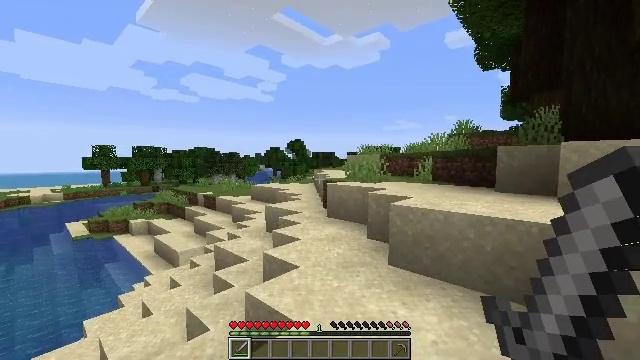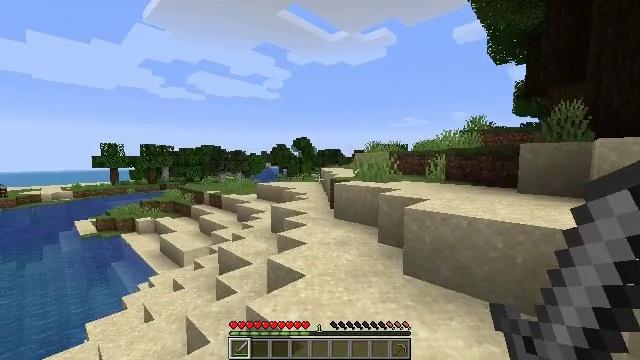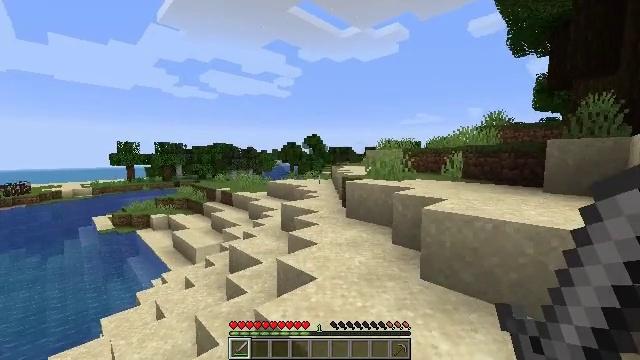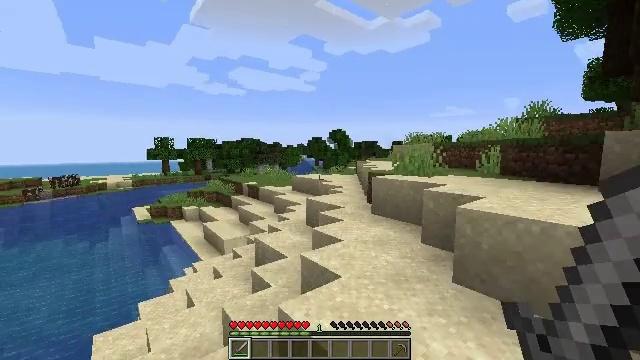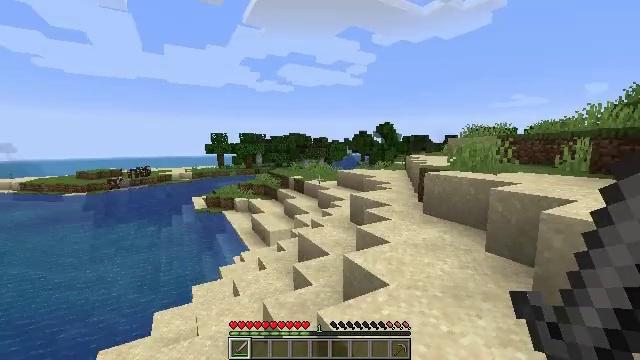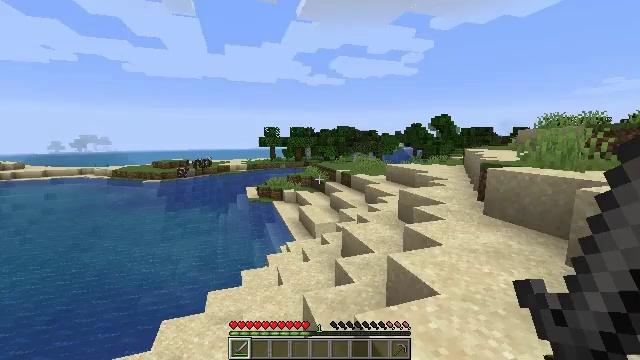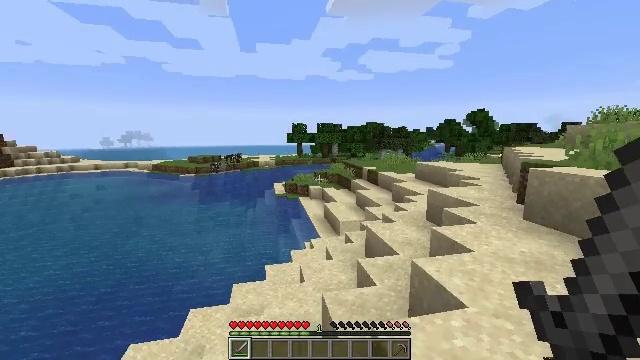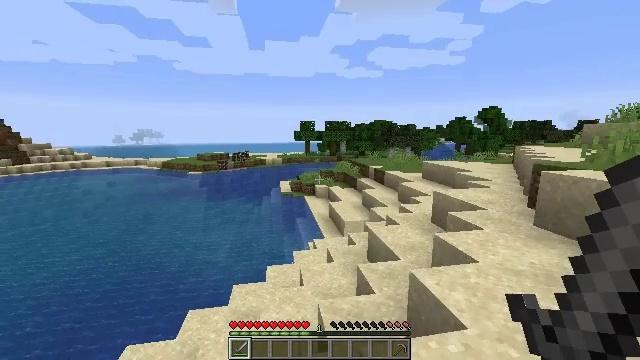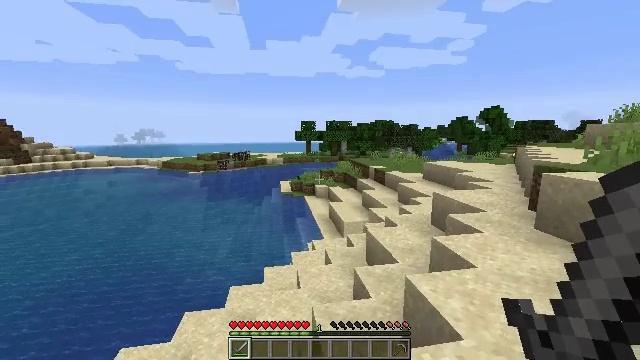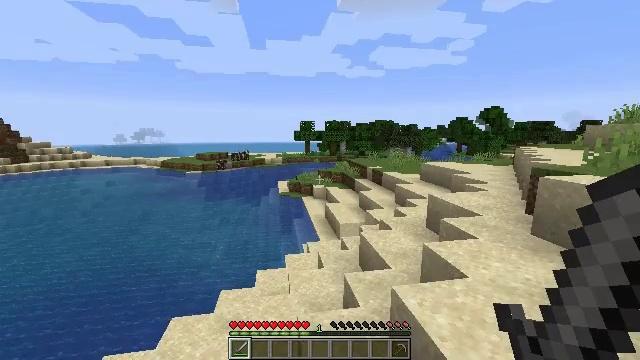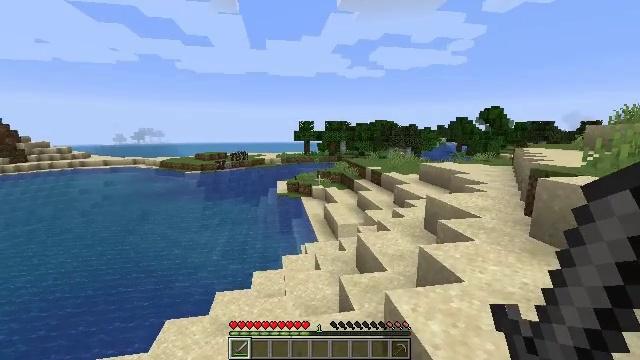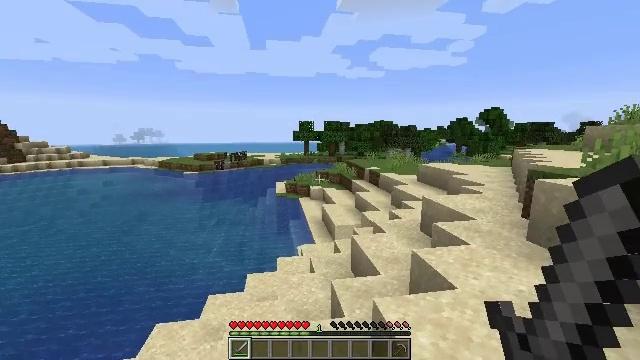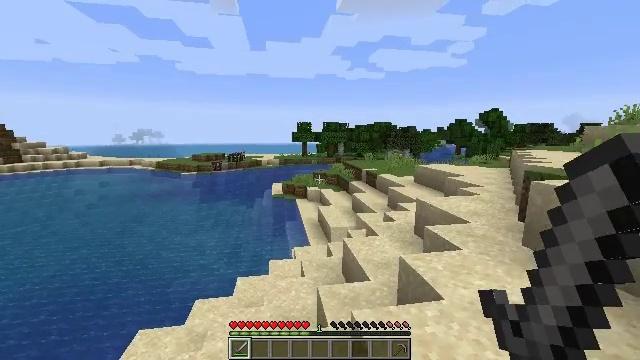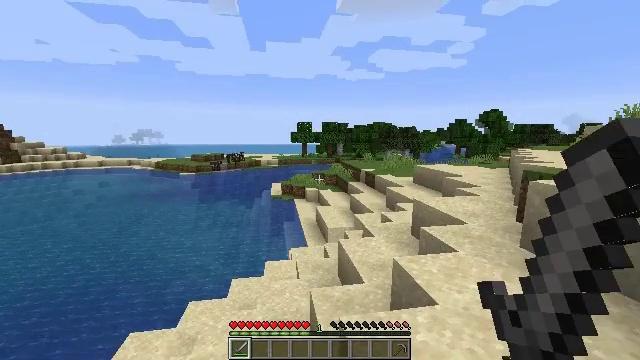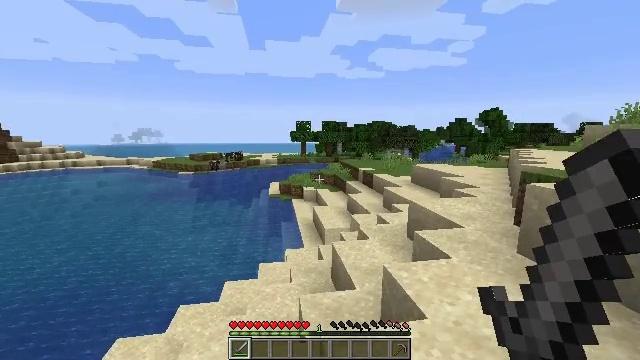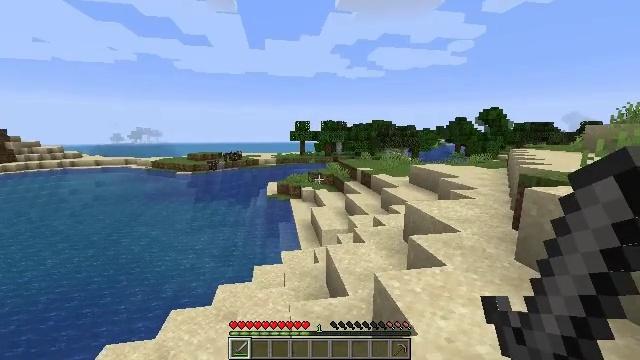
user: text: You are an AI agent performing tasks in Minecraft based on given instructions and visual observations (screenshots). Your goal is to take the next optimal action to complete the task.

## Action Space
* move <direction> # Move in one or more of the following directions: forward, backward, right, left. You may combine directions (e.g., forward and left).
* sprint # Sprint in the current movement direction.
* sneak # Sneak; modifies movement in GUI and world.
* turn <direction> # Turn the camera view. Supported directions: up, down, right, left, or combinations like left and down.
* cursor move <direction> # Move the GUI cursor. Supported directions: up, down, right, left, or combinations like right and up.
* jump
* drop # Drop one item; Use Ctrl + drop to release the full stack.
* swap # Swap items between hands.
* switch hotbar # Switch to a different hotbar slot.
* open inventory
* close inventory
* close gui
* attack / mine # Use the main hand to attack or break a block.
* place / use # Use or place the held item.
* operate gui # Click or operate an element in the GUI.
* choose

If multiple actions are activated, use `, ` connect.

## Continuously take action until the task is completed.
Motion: motion action
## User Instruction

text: Prepare cooked cod using the furnace.
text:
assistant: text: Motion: move forward, turn left
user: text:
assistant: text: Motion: move forward, turn left
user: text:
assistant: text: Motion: move forward, turn left and down
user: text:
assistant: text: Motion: move forward, turn left and down
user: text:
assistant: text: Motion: move forward and move right, turn left and down
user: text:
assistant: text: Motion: move forward and move right, turn left
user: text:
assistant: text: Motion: move forward and move right, turn left
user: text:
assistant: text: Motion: move forward and move right
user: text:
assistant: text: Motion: move forward and move right
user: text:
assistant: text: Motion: move forward and move right
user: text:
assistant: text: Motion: move forward and move right
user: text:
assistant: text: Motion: move forward and move right
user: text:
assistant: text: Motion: move forward and move right
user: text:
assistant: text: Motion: move forward and move right
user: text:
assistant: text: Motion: move forward and move right
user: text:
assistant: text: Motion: move forward and move right
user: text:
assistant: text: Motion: move forward and move right
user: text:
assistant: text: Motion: move forward and move right
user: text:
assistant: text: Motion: move forward and move right
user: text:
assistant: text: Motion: move forward and move right
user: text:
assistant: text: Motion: move forward and move right
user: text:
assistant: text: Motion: move forward and move right
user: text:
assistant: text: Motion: move forward and move right
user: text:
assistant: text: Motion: move forward and move right
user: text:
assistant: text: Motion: move forward and move right
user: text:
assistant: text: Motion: move forward and move right
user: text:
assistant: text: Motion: move forward and move right
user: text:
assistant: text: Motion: move forward and move right
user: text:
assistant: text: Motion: move forward and move right
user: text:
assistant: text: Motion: move forward and move right